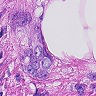
Metastatic tissue present: yes